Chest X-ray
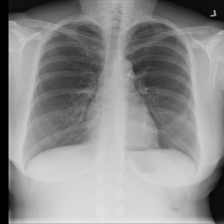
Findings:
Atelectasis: negative
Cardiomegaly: negative
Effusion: negative
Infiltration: negative
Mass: negative
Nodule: negative
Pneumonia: negative
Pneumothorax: negative
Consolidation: negative
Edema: negative
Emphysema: negative
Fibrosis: negative
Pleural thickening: negative
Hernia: negative